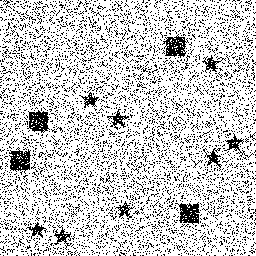
Squares: 4
Triangles: 0
Stars: 8
Total shapes: 12